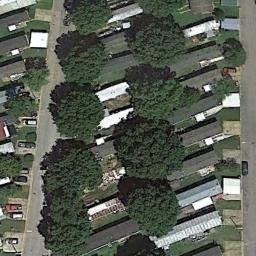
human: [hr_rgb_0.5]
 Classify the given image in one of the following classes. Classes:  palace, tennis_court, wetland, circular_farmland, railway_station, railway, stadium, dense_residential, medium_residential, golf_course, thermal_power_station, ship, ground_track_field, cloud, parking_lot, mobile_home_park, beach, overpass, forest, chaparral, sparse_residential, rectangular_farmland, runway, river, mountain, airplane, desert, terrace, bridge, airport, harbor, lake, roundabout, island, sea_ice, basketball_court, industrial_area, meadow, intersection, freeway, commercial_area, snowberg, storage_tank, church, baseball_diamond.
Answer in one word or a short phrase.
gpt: mobile_home_park